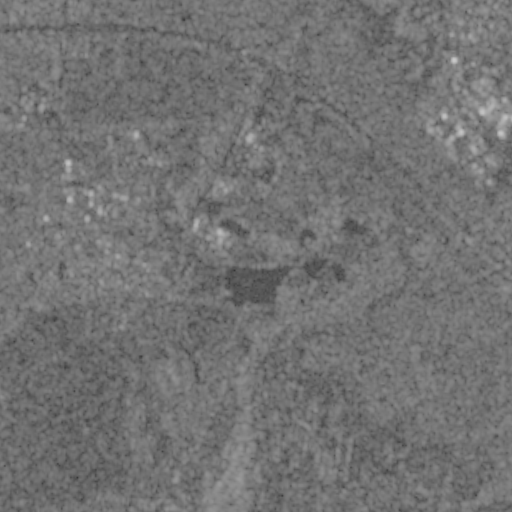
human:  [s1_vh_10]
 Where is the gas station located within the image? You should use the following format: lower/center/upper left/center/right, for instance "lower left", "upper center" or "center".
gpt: The gas station is located in the center left of the image.
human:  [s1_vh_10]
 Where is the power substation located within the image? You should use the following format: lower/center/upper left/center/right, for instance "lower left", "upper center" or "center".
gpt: The power substation is located in the upper left of the image.
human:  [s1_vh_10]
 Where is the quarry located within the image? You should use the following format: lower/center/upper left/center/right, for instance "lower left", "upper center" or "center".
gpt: The quarry is located in the lower left of the image.
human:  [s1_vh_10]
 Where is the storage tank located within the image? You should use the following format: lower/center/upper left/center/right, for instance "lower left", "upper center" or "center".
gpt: The storage tank is located in the upper left of the image.
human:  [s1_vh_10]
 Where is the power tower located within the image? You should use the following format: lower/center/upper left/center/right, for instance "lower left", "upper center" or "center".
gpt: There is no power tower in the image.

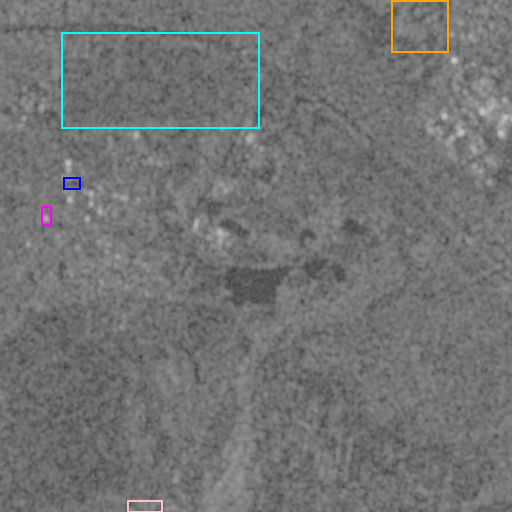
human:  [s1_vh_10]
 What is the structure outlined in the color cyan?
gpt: The structure outlined in cyan is a crop field.
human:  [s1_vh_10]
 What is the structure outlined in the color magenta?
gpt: The structure outlined in magenta is a gas station.
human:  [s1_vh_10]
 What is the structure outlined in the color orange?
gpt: The structure outlined in orange is a park.
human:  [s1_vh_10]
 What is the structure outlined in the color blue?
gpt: The structure outlined in blue is a parking lot.
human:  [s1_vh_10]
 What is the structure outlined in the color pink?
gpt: The structure outlined in pink is a quarry.
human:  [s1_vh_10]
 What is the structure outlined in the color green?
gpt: There is no green outline.